Question: ## vanco.csv
'''
firstname,secondname,birthdate
vanco,grizov,3-16-1983
vlado,stojanov,6-24-1982
goce,grizov,7-18-1985
'''
## Code
'''
import pandas as pd
from datetime import date
data=pd.read_csv(r'C:\Users\User\Desktop\test\vanco.csv')
data.head(3)
print(data)
data.birthdate=pd.to_datetime(data.birthdate)
data.head(3)
print (data)
def calculate_age(born):
today = date.today()
return today.year - born.year - ((today.month, today.day) < (born.month, born.day))
data['birthdate'].apply(lambda x: calculate_age(x))
print(data)
'''
From a code I have this output in PyCharm

I write the code then the column in csv file I convert to datetime object:
then I write a function to create and return the ages from 'birthdate'
'''
def calculate_age(born):
today = date.today()
return today.year - born.year - ((today.month, today.day) < (born.month, born.day))
data['birthdate'].apply(lambda x: calculate_age(x))
print(data)
'''
From the code I have this output in the PyCharm console
'''
filename secondname birthdate
0 vanco grizov 3-16-1983
1 vlado stojanov 6-24-1982
2 goce grizov 7-18-1985
filename secondname birthdate
0 vanco grizov 1983-03-16
1 vlado stojanov 1982-06-24
2 goce grizov 1985-07-18
filename secondname birthdate
0 vanco grizov 1983-03-16
1 vlado stojanov 1982-06-24
2 goce grizov 1985-07-18
'''
-
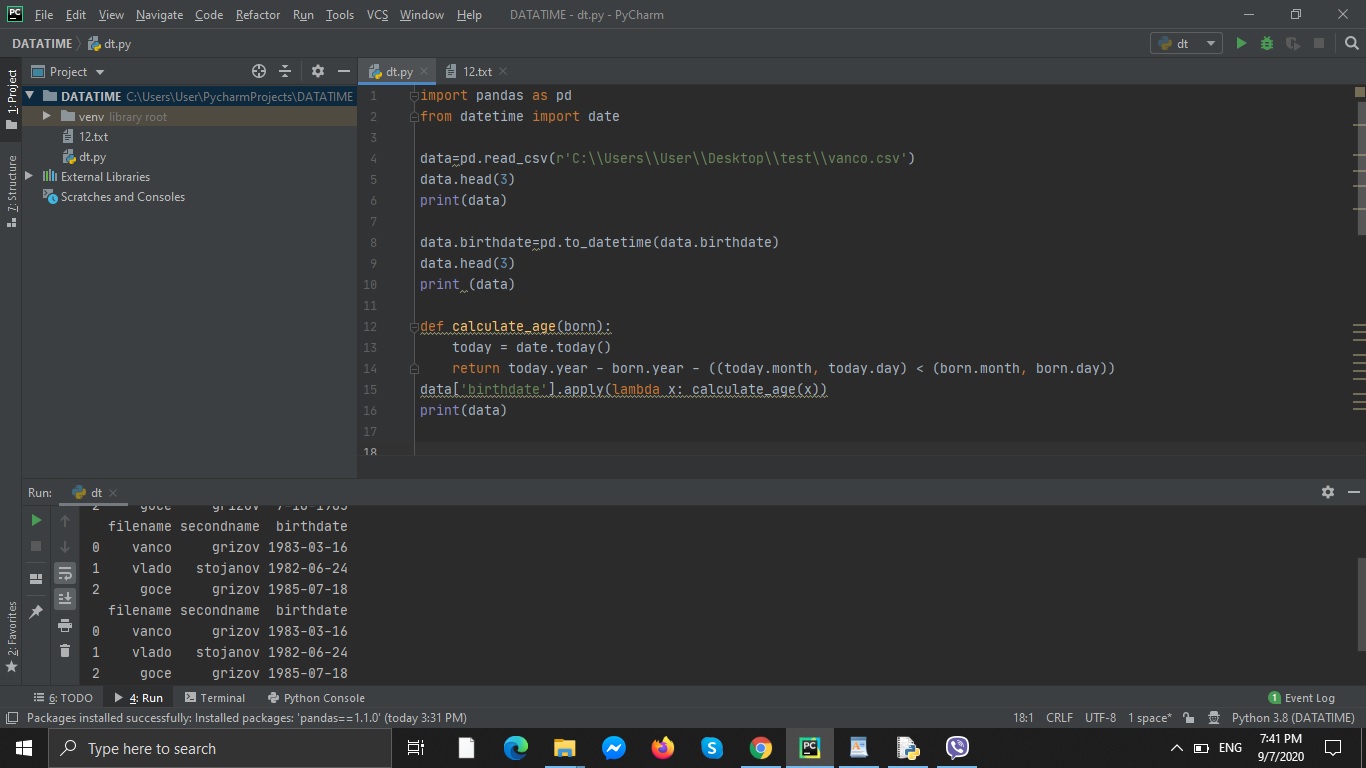
Answer: - - '(today - bd)'- 'pd.Timedelta(days=365.25)'- '365.25'- <URL>'- '.apply'
'''
import pandas as pd
from datetime import date
# read the file in and covert the birthdate column to a datetime
df = pd.read_csv('vanco.csv', parse_dates=['birthdate'])
# function
def calc_age(bd: pd.Series) -> pd.Series:
today = pd.to_datetime(date.today()) # convert today to a pandas datetime
return (today - bd) / pd.Timedelta(days=365.25) # divide by days to get years
# call function and assign the values to a new column in the dataframe
df['age (years)'] = calc_age(df.birthdate)
# display(df)
firstname secondname birthdate age (years)
0 vanco grizov 1983-03-16 37.48118
1 vlado stojanov 1982-06-24 38.20671
2 goce grizov 1985-07-18 35.14031
'''
## Alternatively
- <URL>- '.years''relativedelta'
'''
# updated function with relativedelta
def calc_age(bd: pd.Series):
today = pd.to_datetime(date.today())
return bd.apply(lambda x: relativedelta(today, x).years)
# function call
df['age (years)'] = calc_age(df.birthdate)
# display(df)
firstname secondname birthdate age (years)
0 vanco grizov 1983-03-16 37
1 vlado stojanov 1982-06-24 38
2 goce grizov 1985-07-18 35
# the output if .years is removed from the calc_age function
firstname secondname birthdate age (years)
0 vanco grizov 1983-03-16 relativedelta(years=+37, months=+5, days=+22)
1 vlado stojanov 1982-06-24 relativedelta(years=+38, months=+2, days=+14)
2 goce grizov 1985-07-18 relativedelta(years=+35, months=+1, days=+20)
'''